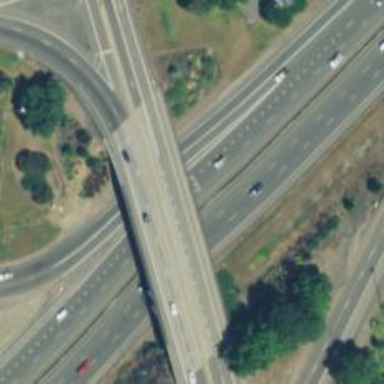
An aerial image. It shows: Bridge for trunk highway with expressway access.